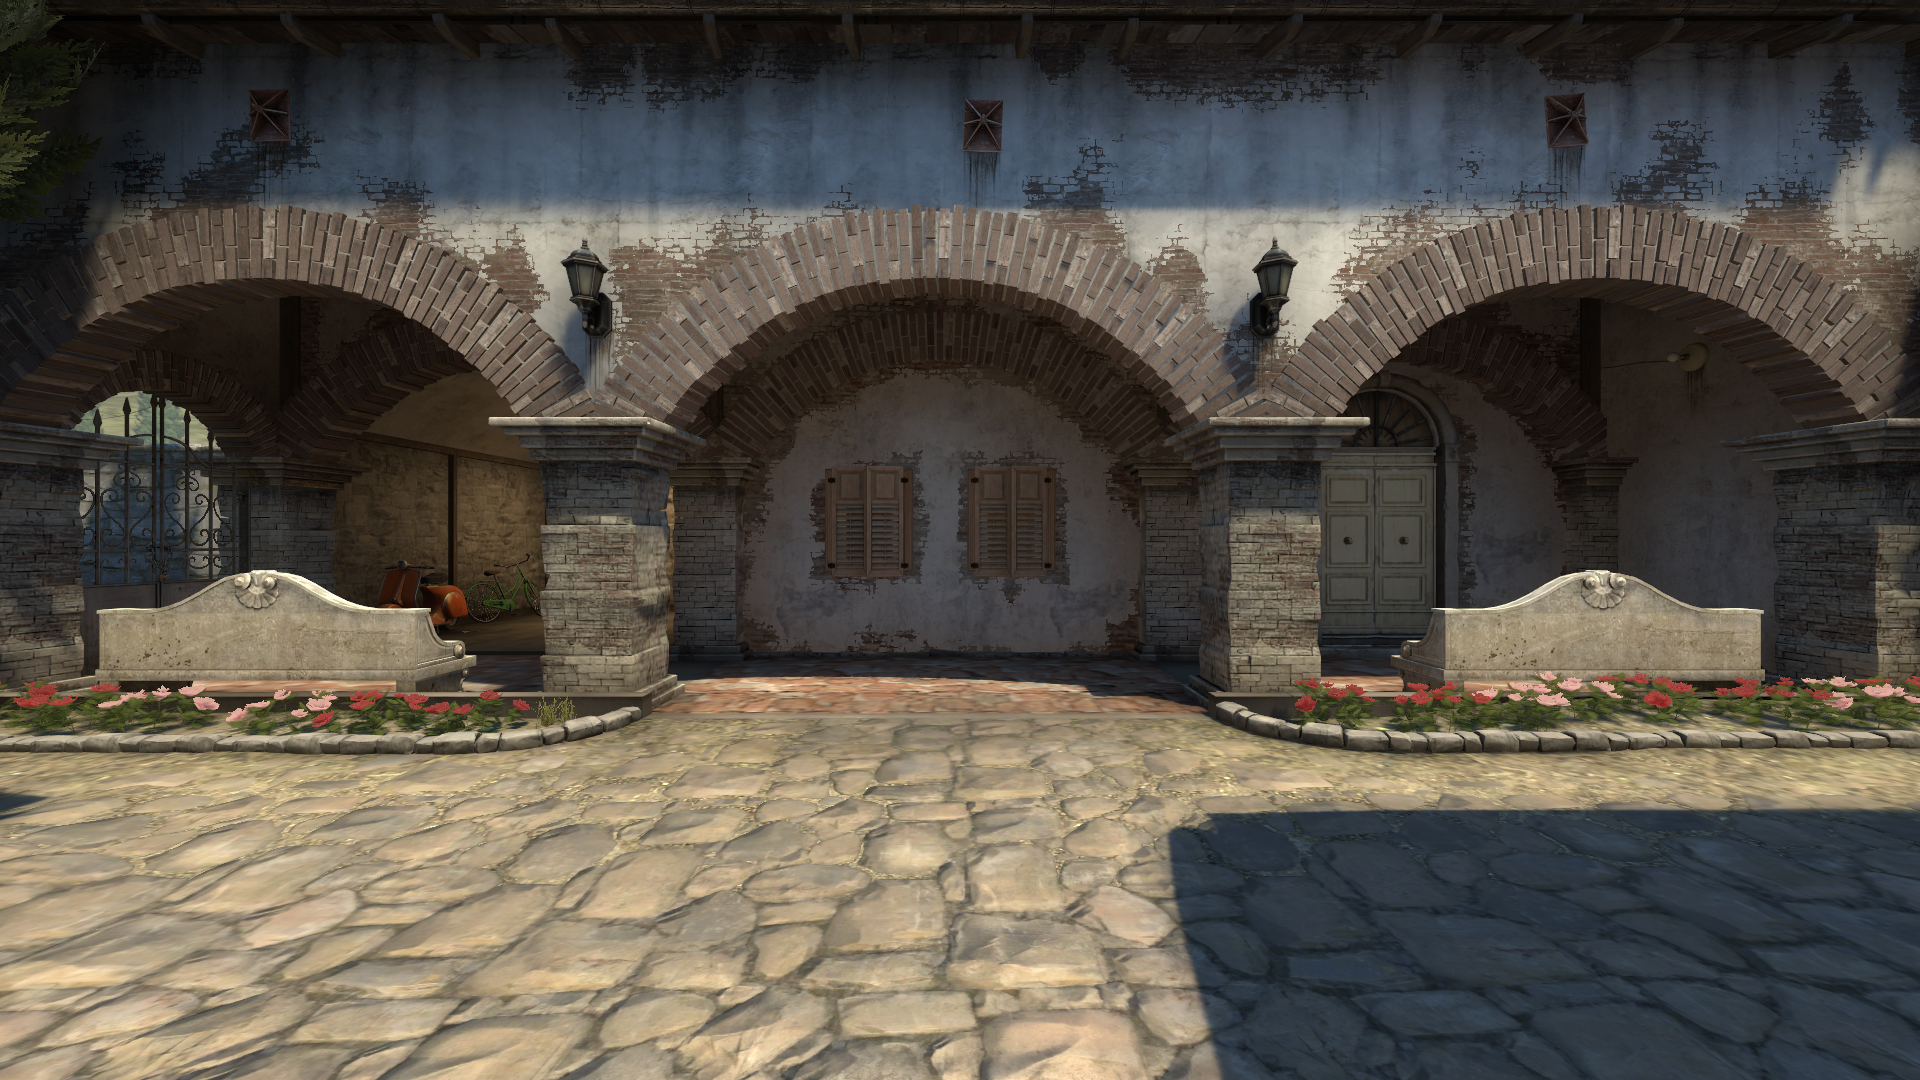
Map: de_inferno